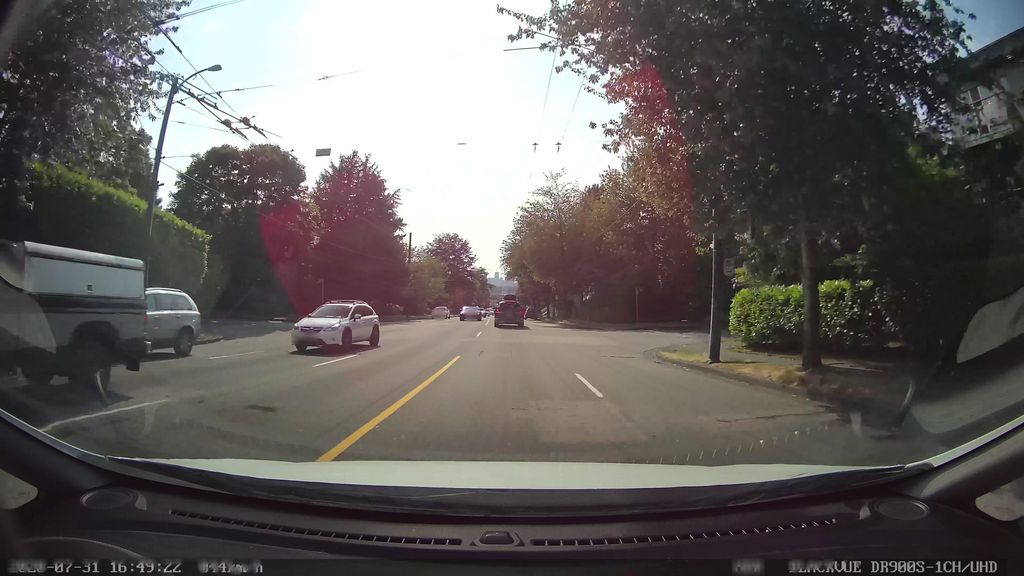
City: vancouver